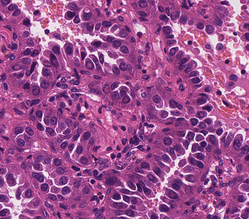
Tumor epithelial tissue: yes
Tumor-associated stroma tissue: yes
Normal tissue: no